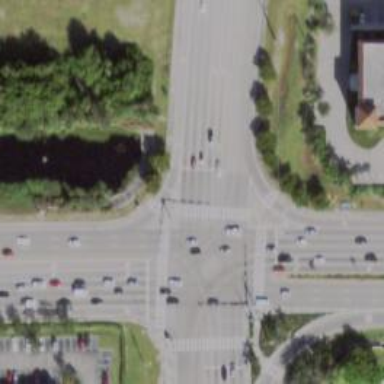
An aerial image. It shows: Traffic island located on footway.